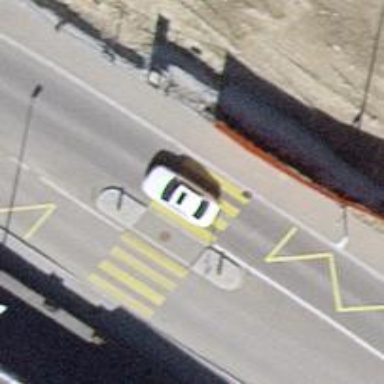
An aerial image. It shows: Marked zebra crossing with island in the middle.